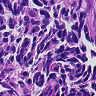
Metastatic tissue present: yes